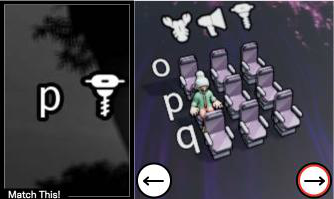
Task: seats
Answer: no